Question: I am using webkit-transform: scale(zoomFactor,zoomFactor) in css to zoom the contents of an iframe. When I zoom it to the proper size to fit inside the iframe, the positioning of the elements is offset like this:

I cannot figure out how to find the x and y I would need to offset it to get it so that the contents of the iframe appear to be in the same corner as before it was scaled. The amount the contents are offset depend on how large or small the scalefactor is. Does anyone know how I can get this to work?
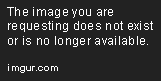
Answer: by using transforms you can set the transform origin.
In your case you want to scale to the top left.
so the origin should not be default (center) but at 0px left and 0px top.
'''
-webkit-transform-origin:0px 0px;
'''